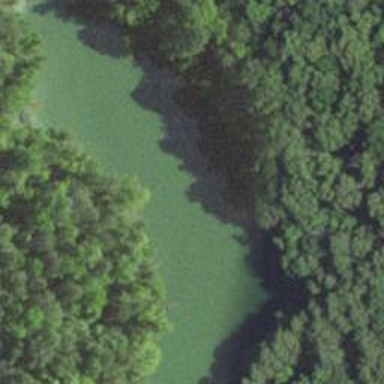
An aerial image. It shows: Lake with natural water.